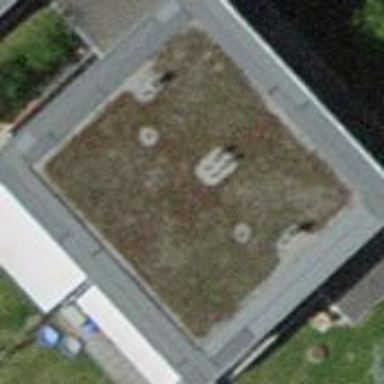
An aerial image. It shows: Flat roof terrace building.